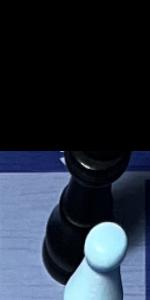
Label: King_Black